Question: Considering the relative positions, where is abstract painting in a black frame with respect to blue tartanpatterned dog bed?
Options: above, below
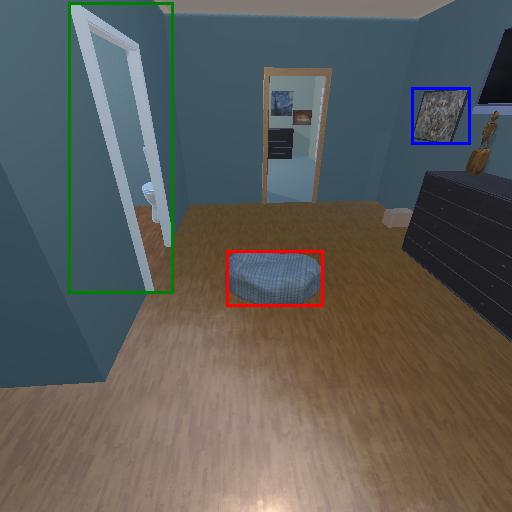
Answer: above